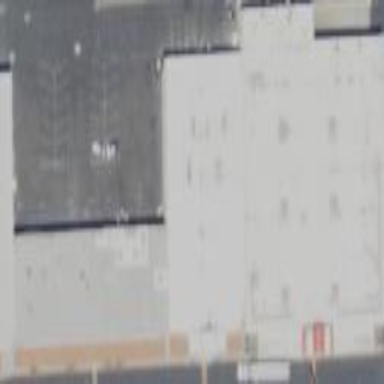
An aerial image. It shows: Commercial building.